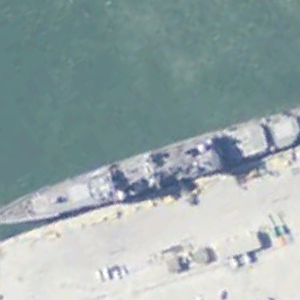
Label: Ticonderoga-class_cruiser